Question: I want to have an activity, where in it's layout I will have a listview with fixed content (array) and on the right side I want dynamic content (so I decided: fragments).
My MainLayout is like this (activity_vizitarea.xml):
'''
<RelativeLayout xmlns:android="http://schemas.android.com/apk/res/android"
xmlns:tools="http://schemas.android.com/tools"
android:layout_width="match_parent"
android:layout_height="match_parent"
android:paddingLeft="@dimen/activity_horizontal_margin"
android:paddingRight="@dimen/activity_horizontal_margin"
android:paddingTop="@dimen/activity_vertical_margin"
android:paddingBottom="@dimen/activity_vertical_margin"
tools:context="ro.softwarex.bellaapp.procesarevizita.app.VizitareaActivity">
<LinearLayout
android:orientation="horizontal"
android:layout_width="fill_parent"
android:layout_height="fill_parent"
android:layout_alignParentTop="true"
android:layout_alignParentRight="true"
android:layout_alignParentEnd="true">
<ListView
android:layout_width="20dp"
android:layout_height="wrap_content"
android:id="@id/id_vizita_jobs"
android:layout_weight="1" />
<LinearLayout
android:orientation="vertical"
android:layout_width="400dp"
android:layout_height="fill_parent"
android:id="@id/id_fragment_container"></LinearLayout>
</LinearLayout>
</RelativeLayout>
'''
The last LinearLayout will hold the fragments
My Activity looks like this:
'''
import android.app.Activity;
import android.os.Bundle;
import android.view.Menu;
import android.view.MenuItem;
import android.view.View;
import android.widget.AdapterView;
import android.widget.ArrayAdapter;
import android.widget.ListView;
import android.widget.Toast;
public class VizitareaActivity extends Activity {
ListView listView;
@Override
protected void onCreate(Bundle savedInstanceState) {
super.onCreate(savedInstanceState);
setContentView(R.layout.activity_vizitarea);
// Get ListView object from xml
listView = (ListView) findViewById(R.id.id_vizita_jobs);
// Defined Array values to show in ListView
String[] values = new String[] { "First category",
"Second category",
"Third category",
"Fourth category",
" and so on",
"Last category"
};
ArrayAdapter<String> adapter = new ArrayAdapter<String>(this,
android.R.layout.simple_list_item_1, android.R.id.text1, values);
listView.setAdapter(adapter);
listView.setOnItemClickListener(new AdapterView.OnItemClickListener() {
@Override
public void onItemClick(AdapterView<?> parent, View view,int position, long id) {
int itemPosition = position;
String itemValue = (String) listView.getItemAtPosition(position);
Toast.makeText(getApplicationContext(),
"Position :" + itemPosition + " ListItem : " + itemValue, Toast.LENGTH_SHORT)
.show();
}
});
}
@Override
public boolean onCreateOptionsMenu(Menu menu) {
getMenuInflater().inflate(R.menu.vizitarea, menu);
return true;
}
@Override
public boolean onOptionsItemSelected(MenuItem item) {
int id = item.getItemId();
if (id == R.id.action_settings) {
return true;
}
return super.onOptionsItemSelected(item);
}
}
'''
And a fragment looks like this:
'''
public class FirsCatFragment extends Fragment {
@Override
public View onCreateView(LayoutInflater inflater, ViewGroup container, Bundle savedInstanceState) {
// Inflate the layout for this fragment
return inflater.inflate(R.layout.fragment_firstcat_layout, container, false);
}
}
'''
and it's layout is something like this (fragment_firstcat_layout.xml):
'''
<?xml version="1.0" encoding="utf-8"?>
<LinearLayout xmlns:android="http://schemas.android.com/apk/res/android"
android:orientation="vertical" android:layout_width="match_parent"
android:layout_height="match_parent">
<ToggleButton
android:layout_width="wrap_content"
android:layout_height="wrap_content"
android:text="New ToggleButton"
android:id="@+id/toggleButton" />
<RadioButton
android:layout_width="wrap_content"
android:layout_height="wrap_content"
android:text="New RadioButton"
android:id="@+id/radioButton" />
<CheckBox
android:layout_width="wrap_content"
android:layout_height="wrap_content"
android:text="New CheckBox"
android:id="@+id/checkBox" />
</LinearLayout>
'''
So my behavior should be: onClick of a category from the listView, a corresponding fragment should be loaded... But I have no idea on how to implement this.
I imagine it to be somewhere in onItemClick, a case or an if statement checking the position of the clicked item, and based on that number, decide which fragment to bring up.
But I do not seem to get how this work. I checked multiple tutorials on the web but I cannot seem to be able to make it work.
The principle of the activity is similar to the Settings page in iOS (only for Android). Like in this image:

I know there is NavigationDrawer but it is not recommended for less than 3 top level elements. I only want 2 levels: master and detail, the category and the details of the category. That is all.
Can you please help me with this?
Thank you
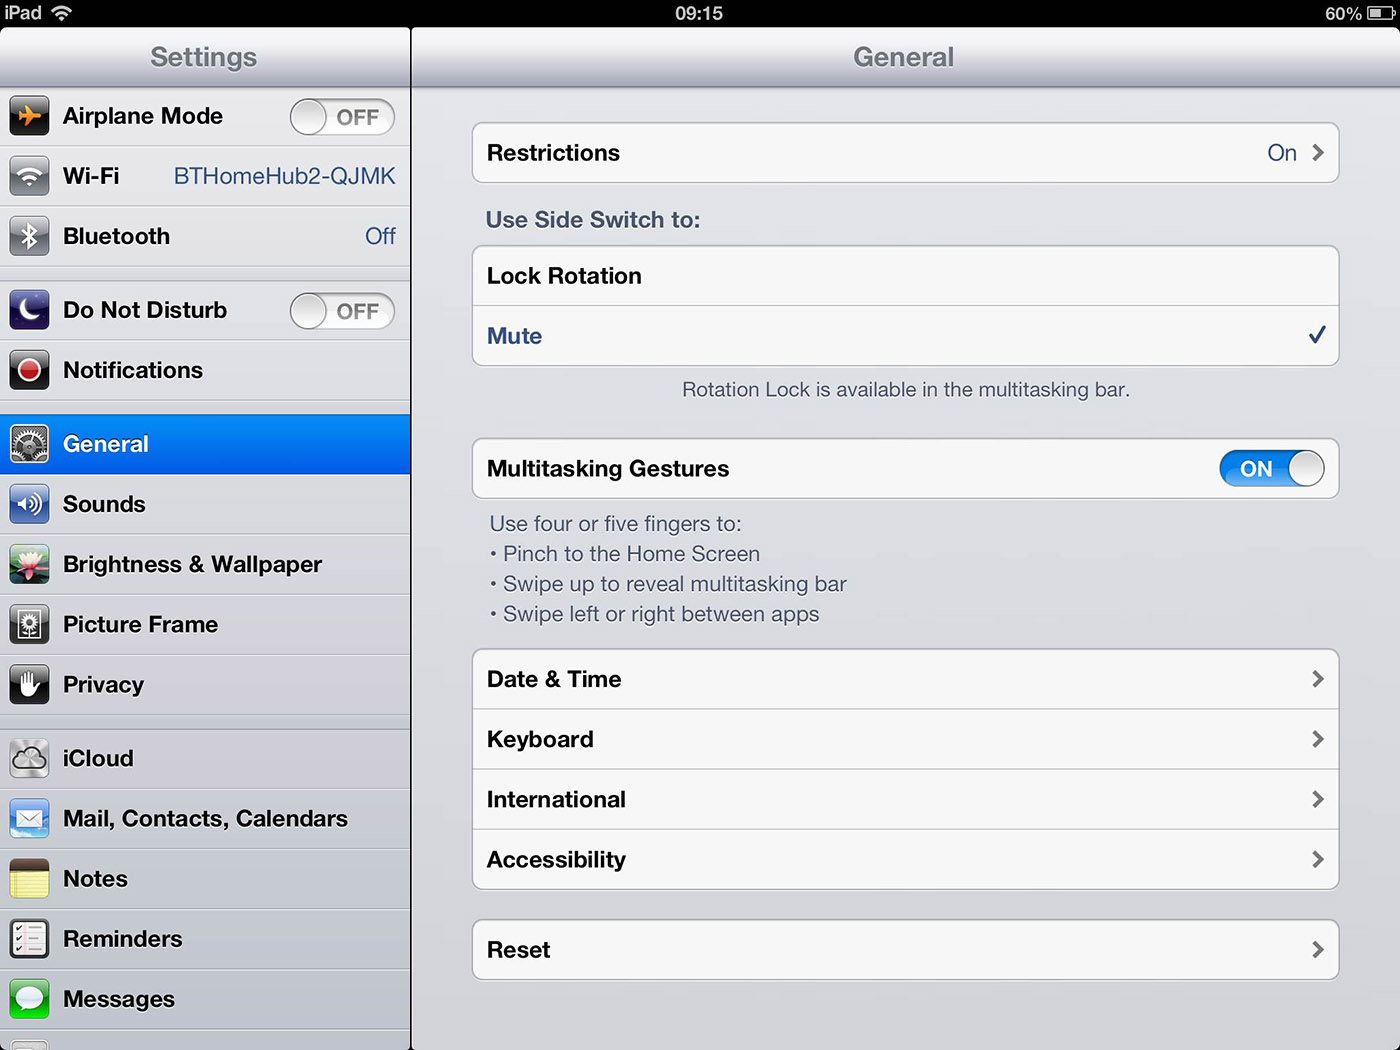
Answer: For left side list view you can go for 'Navigation Drawer' and load list view on navigation drawer. and load related fragment on frame layout. Follow this link: <URL>
check this tutorial: <URL>
here in main layout having FrameLayout called 'maincontainer'
Inside onitem click of your list view do like this:
'''
MyFragment1 fragment = (MyFragment1)myFragmentManager.findFragmentByTag(TAG_1);
if (fragment == null) {
FragmentTransaction fragmentTransaction = myFragmentManager.beginTransaction();
fragmentTransaction.replace(R.id.maincontainer, myFragment1, TAG_1);
fragmentTransaction.commit();
}else{
fragment.setMsg("MyFragment1 already loaded");
}
}});
'''
Every time 'maincontainer' replacing with new fragments.